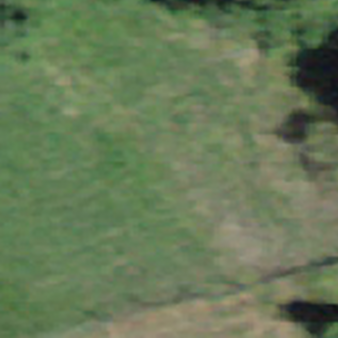
Label: other